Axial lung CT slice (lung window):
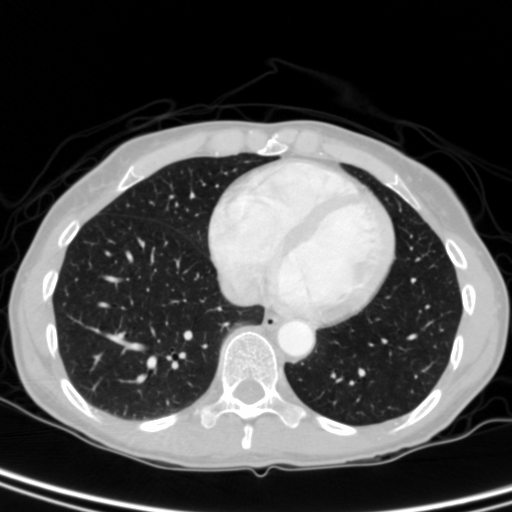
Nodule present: no